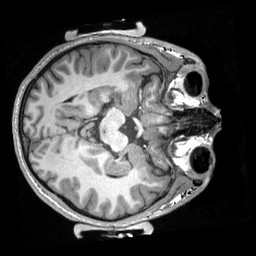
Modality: T1w
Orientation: axial
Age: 19
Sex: male